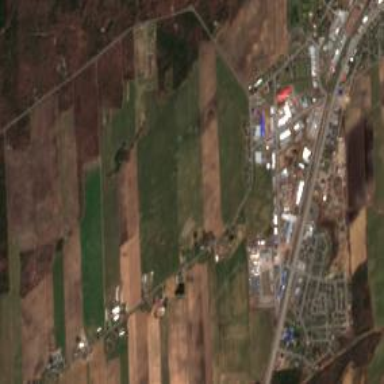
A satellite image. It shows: Industrial area designated as lumber yard.